Field crop: tomato
Growth stage: 2
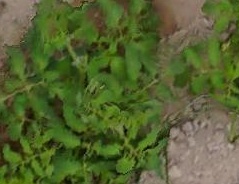
Species: tomato